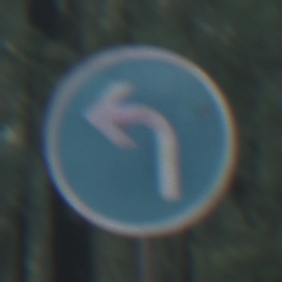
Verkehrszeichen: VorgeschriebeneFahrtrichtungLinks
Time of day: SunriseSunset
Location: Outdoor (Nature)
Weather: NotSpecified
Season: Autumn
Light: Natural